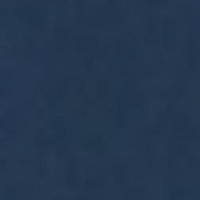
EUNIS habitat code: 14
Species observed at this site:
Phalacrocorax carbo